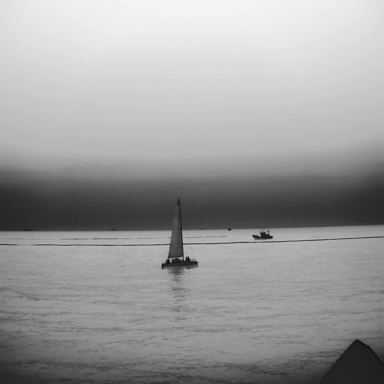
There are two objects shown in the infrared image, including a sailboat, and a bulk_carrier.